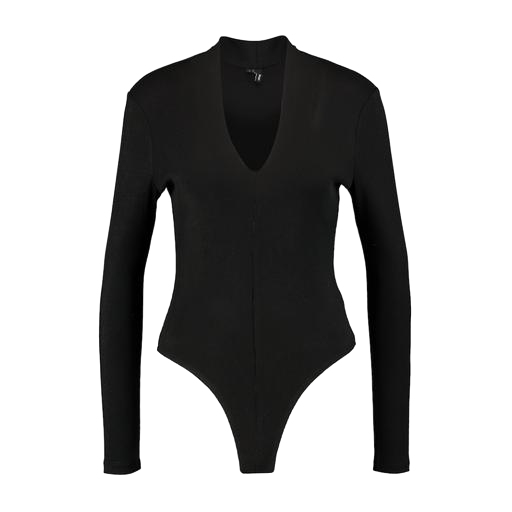
black plunge bodysuit, black mira cape-effect bodysuit, black v-neck top only macy, white background